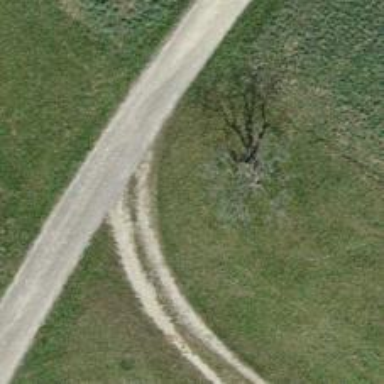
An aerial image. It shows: Mixed deciduous tree with variety of leaves.